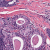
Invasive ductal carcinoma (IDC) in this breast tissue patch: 1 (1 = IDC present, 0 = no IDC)